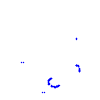
Particle: kaon